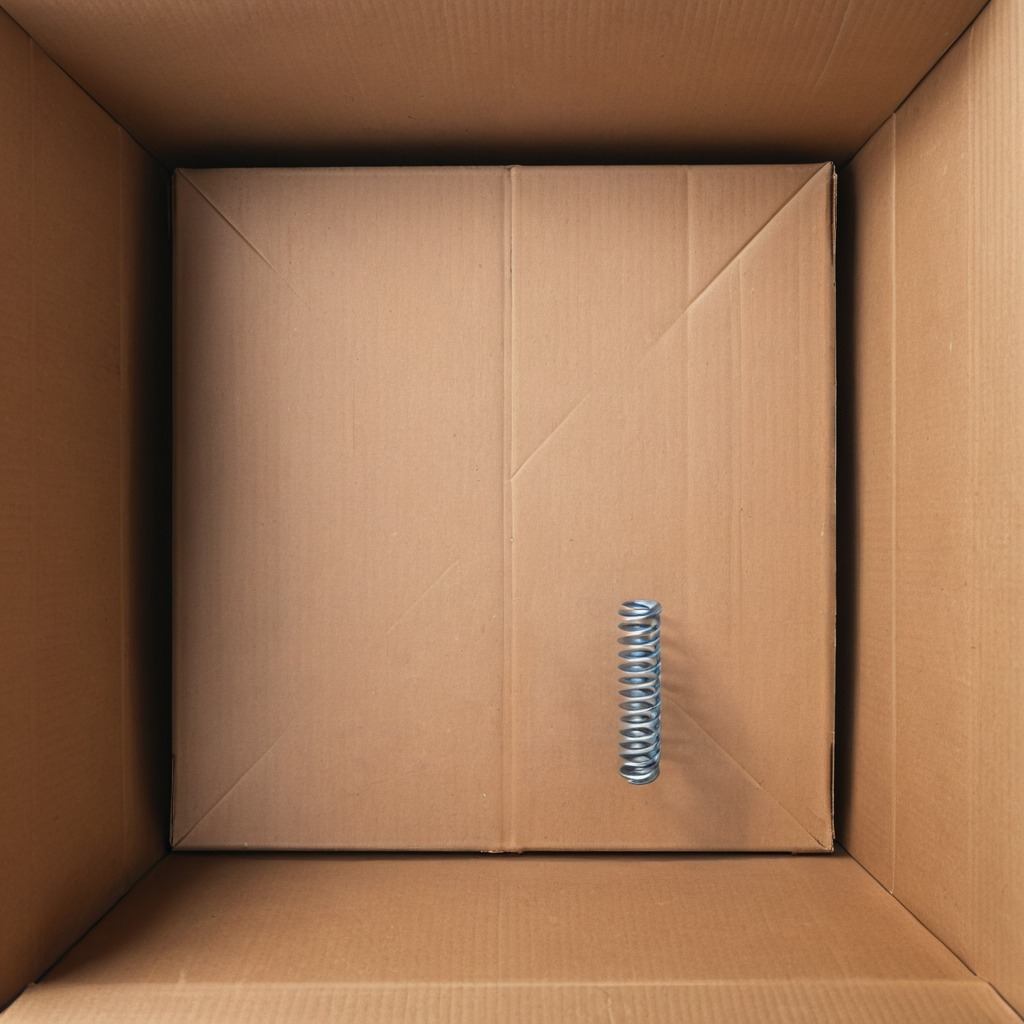
A coiled metal spring lies on the clean dry cardboard box surface in an outdoor workshop during daytime bright natural light soft shadows slightly creased but